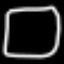
Label: square